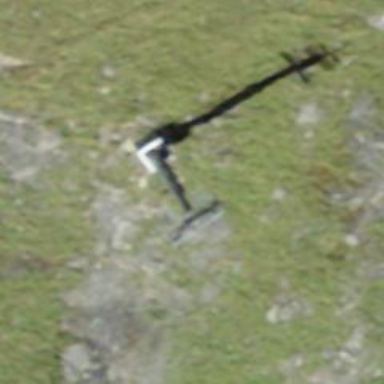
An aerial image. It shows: Pylon used for aerialway.